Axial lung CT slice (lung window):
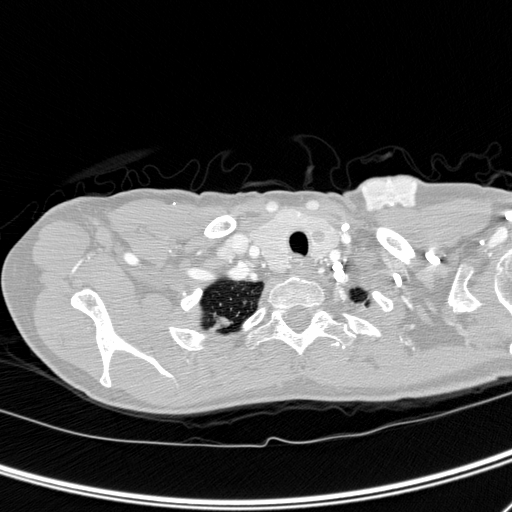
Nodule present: no